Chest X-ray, AP view. Patient: 56 years old, sex F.
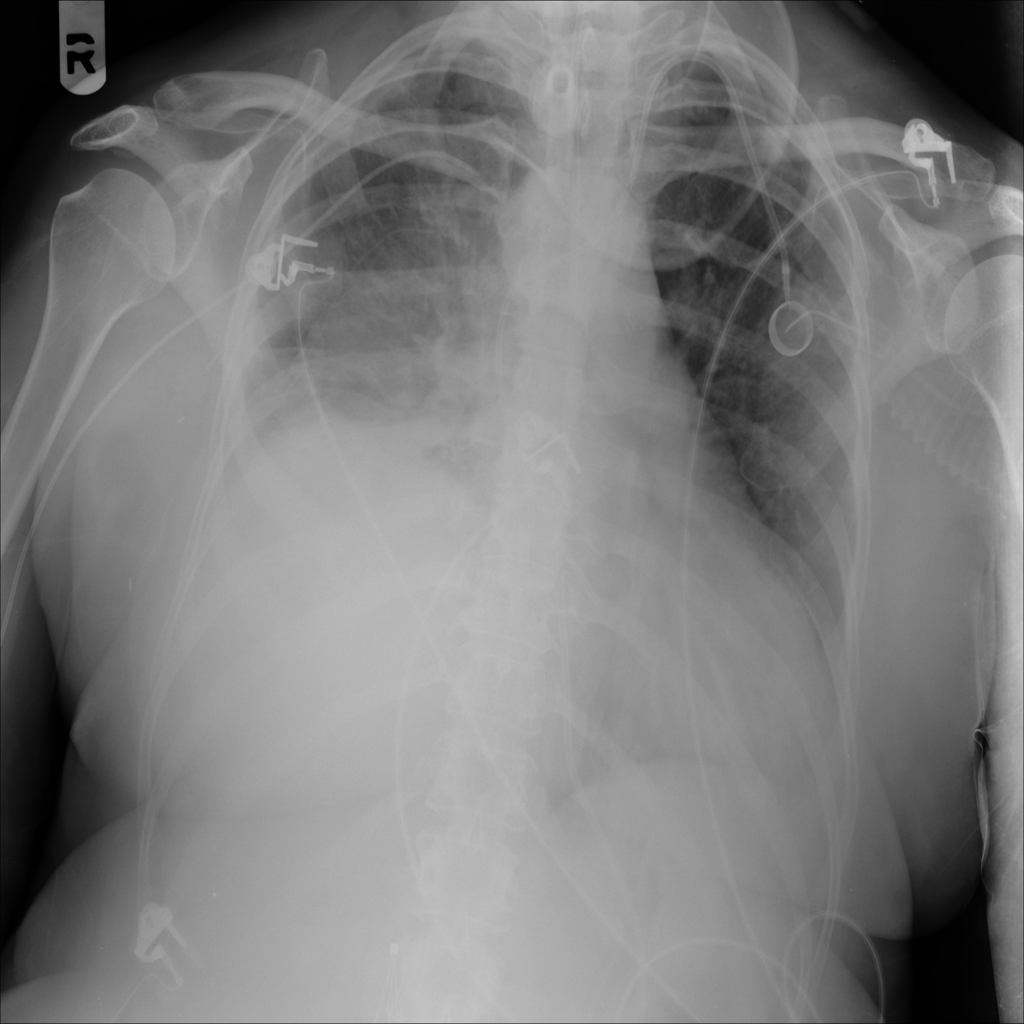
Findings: Atelectasis, Consolidation, Effusion, Infiltration